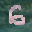
Label: 6